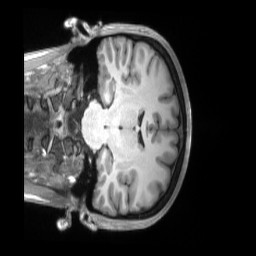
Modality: T1w
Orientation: coronal
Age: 20
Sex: female
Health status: ill
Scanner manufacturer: siemens
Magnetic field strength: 3 T
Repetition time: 2.2 s
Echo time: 0.00157 s